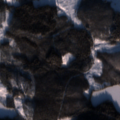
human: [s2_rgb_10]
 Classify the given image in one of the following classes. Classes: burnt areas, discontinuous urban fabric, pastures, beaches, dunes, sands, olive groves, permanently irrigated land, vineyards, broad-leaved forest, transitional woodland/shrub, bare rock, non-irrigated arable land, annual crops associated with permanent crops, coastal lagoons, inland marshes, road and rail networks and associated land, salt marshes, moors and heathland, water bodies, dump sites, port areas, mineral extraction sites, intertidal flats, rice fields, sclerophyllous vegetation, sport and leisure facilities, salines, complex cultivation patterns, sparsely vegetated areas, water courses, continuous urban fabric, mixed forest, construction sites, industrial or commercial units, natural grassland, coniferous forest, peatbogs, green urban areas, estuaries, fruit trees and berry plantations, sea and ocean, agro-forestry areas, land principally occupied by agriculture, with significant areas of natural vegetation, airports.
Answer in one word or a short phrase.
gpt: coniferous forest, mixed forest, transitional woodland/shrub